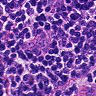
Metastatic tissue present: no